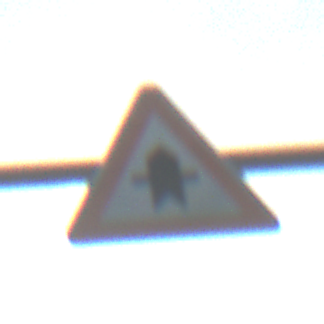
Verkehrszeichen: Vorfahrt
Umgebung: Outdoor, Suburban
Tageszeit: MorningAfternoon
Wetter: PartlyCloudy
Licht: Natural
Jahreszeit: NotSpecified
Kontrast: HighContrast